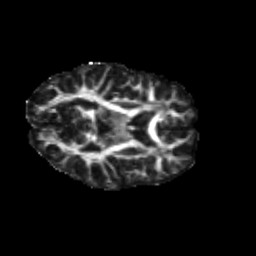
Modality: FA
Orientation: axial
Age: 10
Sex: female
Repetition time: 9.512 s
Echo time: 0.089 s